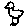
Label: bird